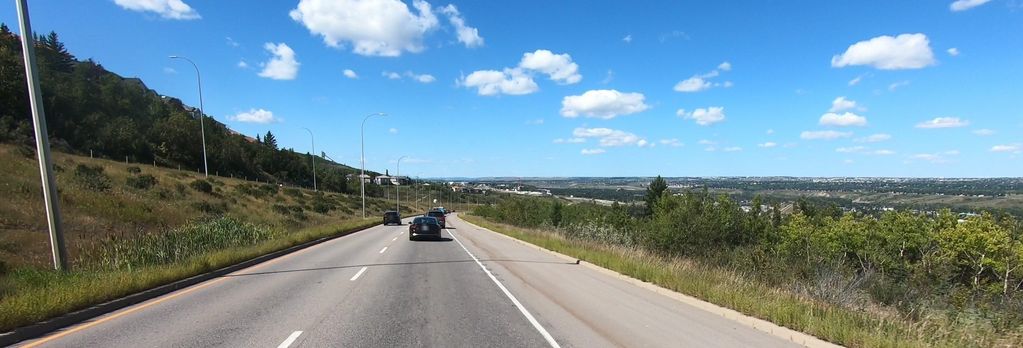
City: calgary